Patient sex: M
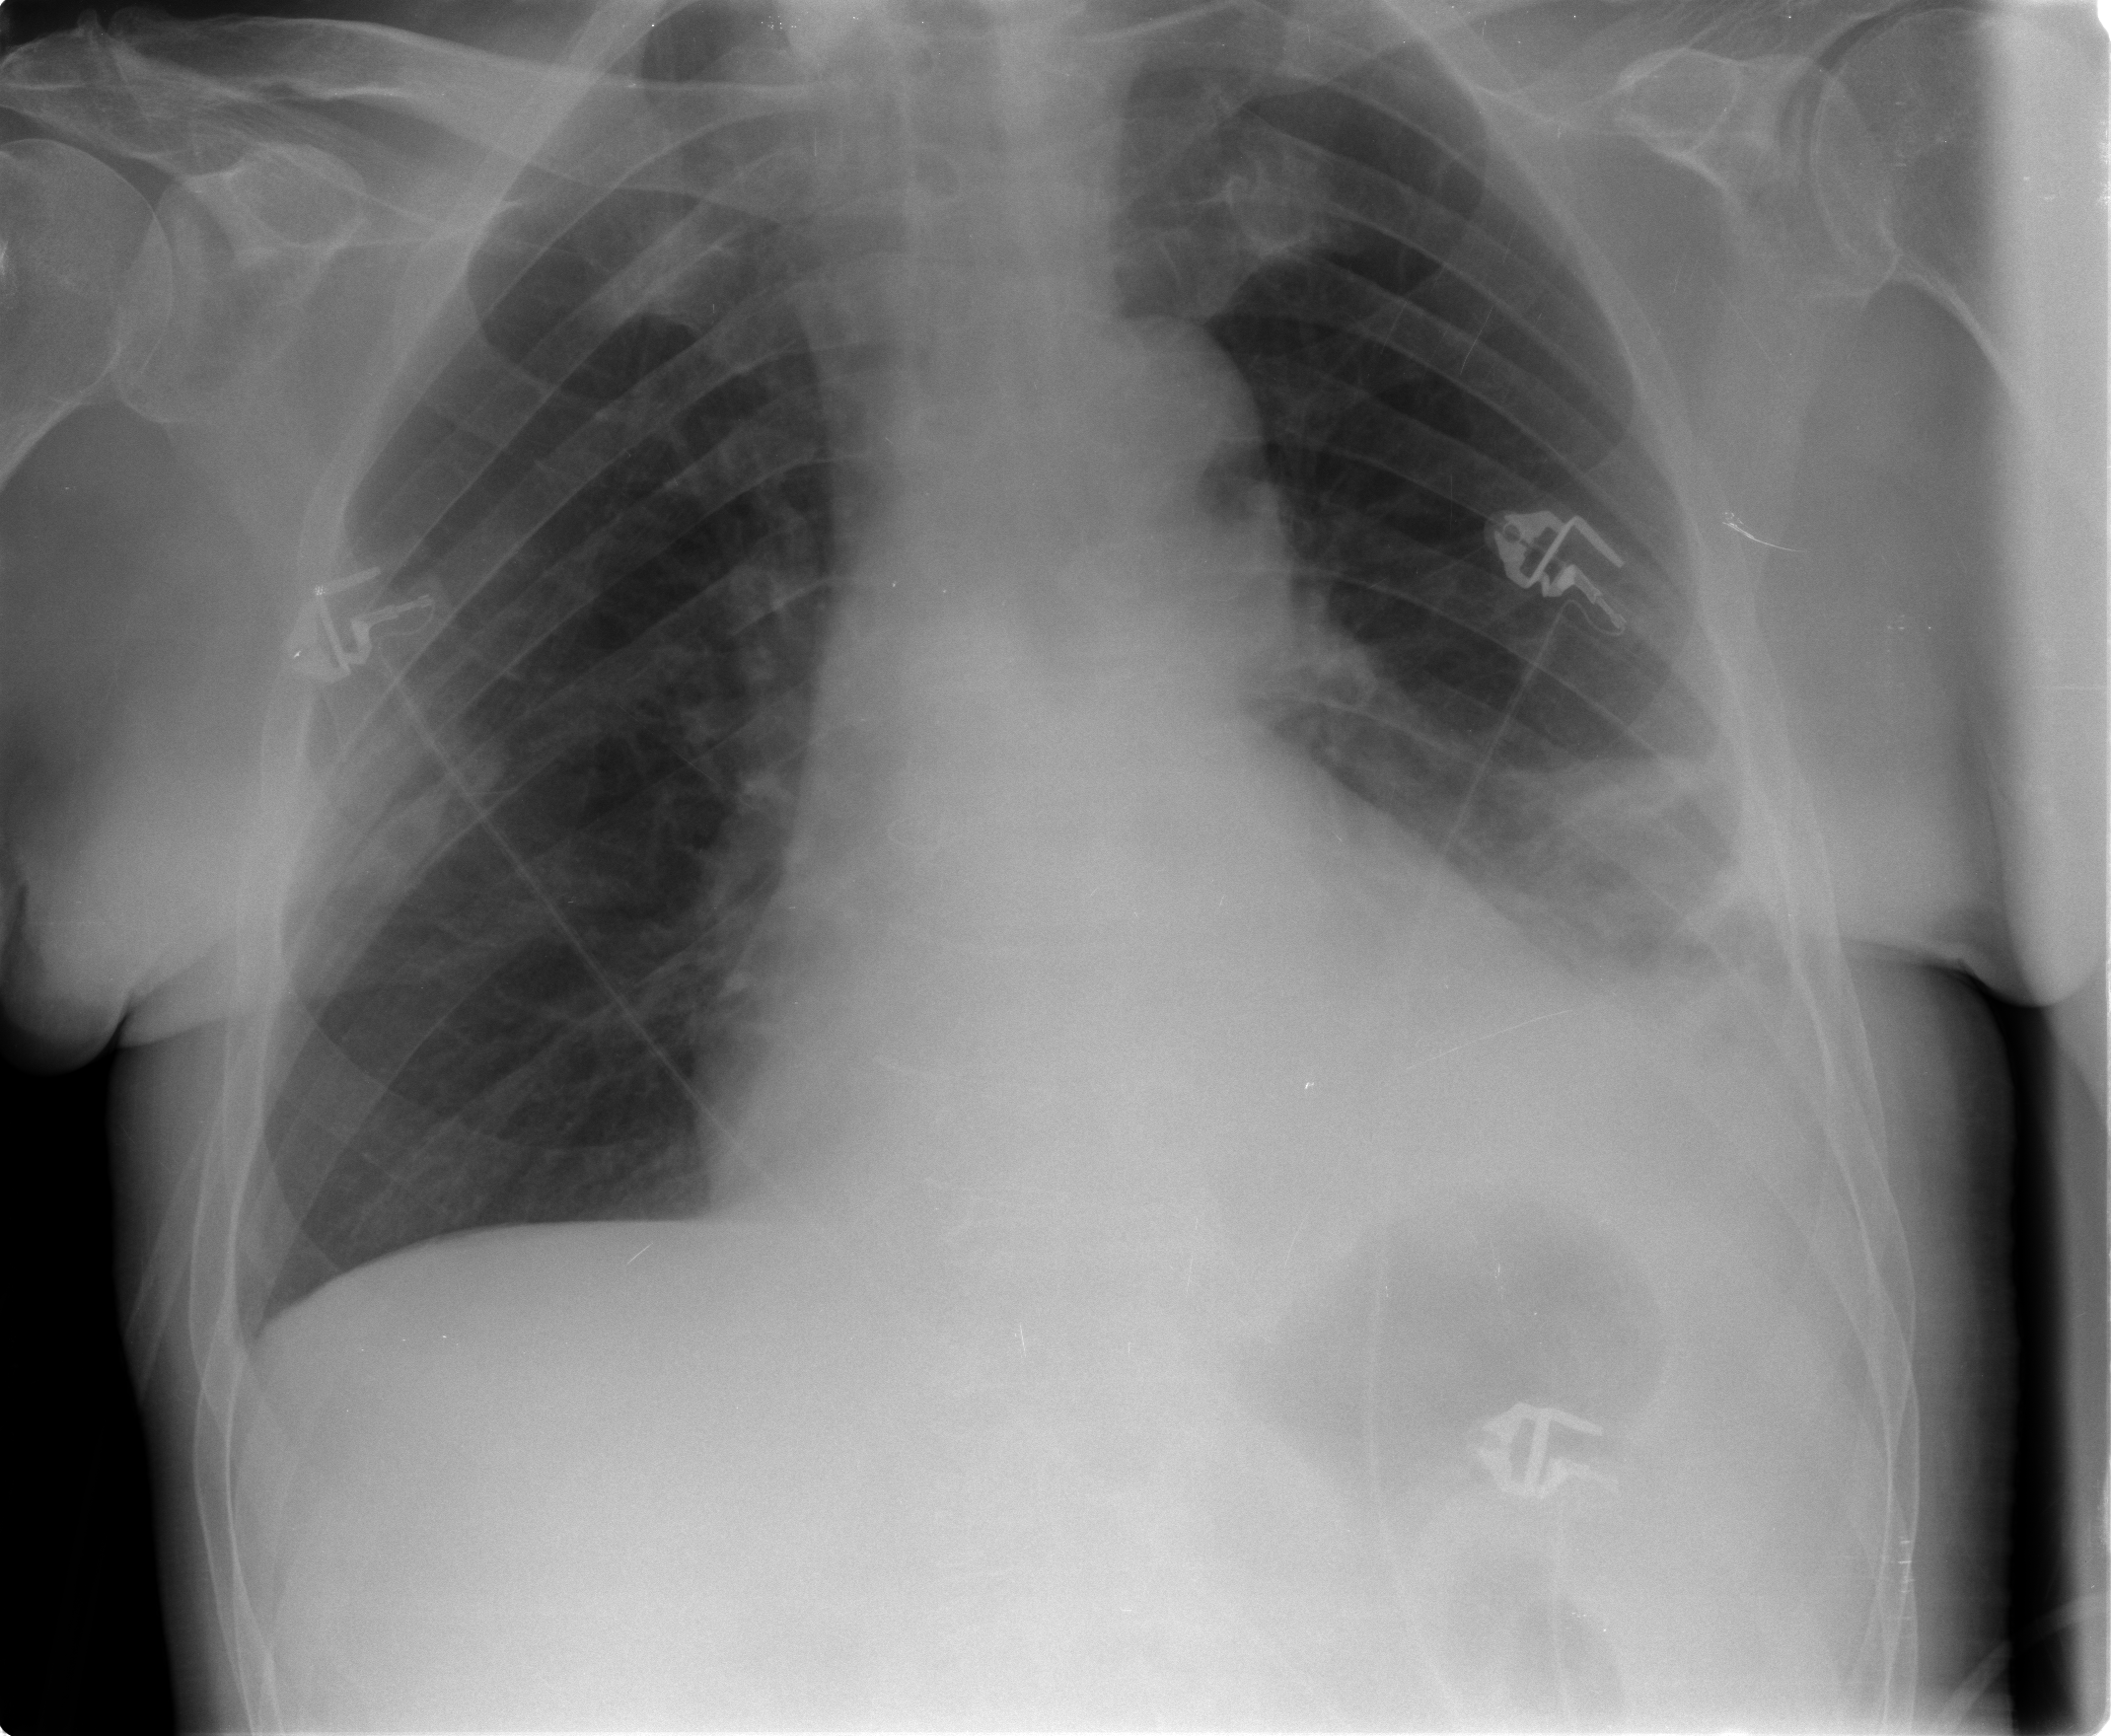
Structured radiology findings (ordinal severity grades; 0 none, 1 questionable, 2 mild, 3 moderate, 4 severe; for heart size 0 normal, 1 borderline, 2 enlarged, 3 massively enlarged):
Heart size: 2
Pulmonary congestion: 0
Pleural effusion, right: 0
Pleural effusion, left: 2
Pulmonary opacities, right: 0
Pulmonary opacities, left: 0
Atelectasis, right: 0
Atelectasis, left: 2